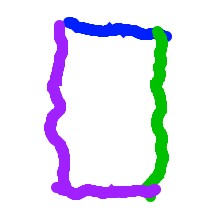
Shape: rectangle